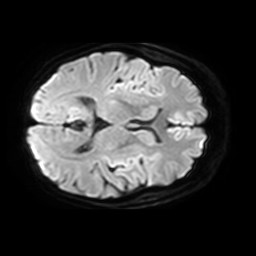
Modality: TRACE
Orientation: axial
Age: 64
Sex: female
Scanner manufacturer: philips
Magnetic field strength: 3 T
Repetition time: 3.99 s
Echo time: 0.06054 s